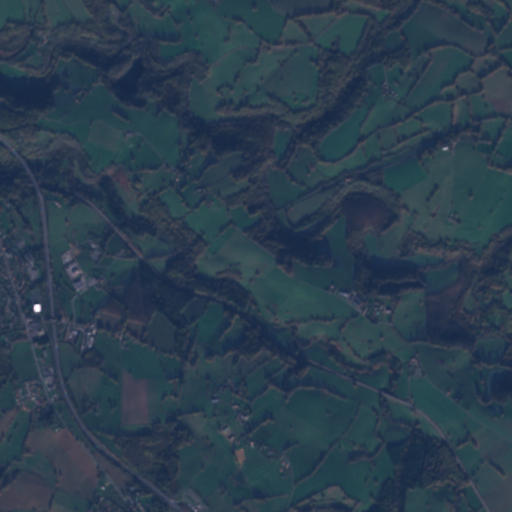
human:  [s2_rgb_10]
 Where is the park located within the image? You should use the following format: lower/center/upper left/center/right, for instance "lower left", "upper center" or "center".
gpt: The park is located in the center left of the image.
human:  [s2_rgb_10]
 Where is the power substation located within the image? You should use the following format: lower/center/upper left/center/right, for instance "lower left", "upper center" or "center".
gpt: The power substation is located in the lower right of the image.
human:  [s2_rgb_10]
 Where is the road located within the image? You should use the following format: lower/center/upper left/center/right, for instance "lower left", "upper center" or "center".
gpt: There is no road in the image.